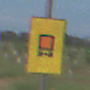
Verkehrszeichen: KennzeichnungspflichtigeFahrzeugeGefaehrlicheGueterOhnePfeilsymbol
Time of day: SunriseSunset
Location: Outdoor (Nature)
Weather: PartlyCloudy
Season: NotSpecified
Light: Natural